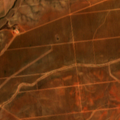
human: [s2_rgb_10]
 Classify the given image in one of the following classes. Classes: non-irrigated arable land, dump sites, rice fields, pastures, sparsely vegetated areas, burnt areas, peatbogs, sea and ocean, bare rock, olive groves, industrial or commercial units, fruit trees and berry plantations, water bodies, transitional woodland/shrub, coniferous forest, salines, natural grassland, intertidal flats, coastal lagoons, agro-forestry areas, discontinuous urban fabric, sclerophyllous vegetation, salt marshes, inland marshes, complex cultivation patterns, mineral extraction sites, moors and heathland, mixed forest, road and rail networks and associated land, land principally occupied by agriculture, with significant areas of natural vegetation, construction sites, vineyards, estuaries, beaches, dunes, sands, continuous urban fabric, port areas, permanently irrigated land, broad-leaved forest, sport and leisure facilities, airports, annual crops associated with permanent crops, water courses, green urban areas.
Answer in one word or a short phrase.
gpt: non-irrigated arable land, permanently irrigated land, olive groves